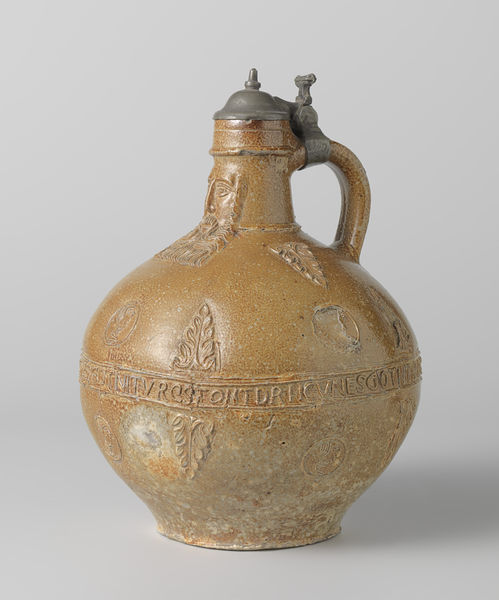
Titel: Baardmankruik
Standort: Amsterdam
Institution: Rijksmuseum
Schlagwörter: blätter, kopf, mann, ocker, braun, bart, figur, pflanzen, henkel, keramik, krug, schrift, wein, metall, foto, deckel, gefäß, bier, steingut, kelten